Question: I deep into the Core Animation and have some problem with layer masking
I try to make a complex UI layer with transparent things for study reasons
This view a have and put into the 'ViewController'
'''
public class TestView : UIView
{
public TestView()
{
Layer.Delegate = this;
Frame = new CGRect(100f,200f, 100f, 100f);
}
public override void LayoutSublayersOfLayer(CALayer layer)
{
base.LayoutSublayersOfLayer(layer);
var bounds = Bounds;
var circleFrame = new CGRect(20, 20, 60, 60);
var imageFrame = new CGRect(30, 30, 40, 40);
Layer.BorderWidth = 5;
Layer.BorderColor = UIColor.Red.CGColor;
Layer.CornerRadius = 4;
var gradientLayer = new CAGradientLayer();
gradientLayer.Colors = new[] { UIColor.Green.CGColor, UIColor.Red.CGColor };
gradientLayer.Frame = bounds;
Layer.AddSublayer(gradientLayer);
var maskOfGradientLayer = new CAShapeLayer();
var path = UIBezierPath.FromRoundedRect(circleFrame, 30);
path.UsesEvenOddFillRule = true;
maskOfGradientLayer.Path = path.CGPath;
maskOfGradientLayer.FillRule = CAShapeLayer.FillRuleEvenOdd;
maskOfGradientLayer.FillColor = UIColor.Black.CGColor;
maskOfGradientLayer.Frame = bounds;
gradientLayer.Mask = maskOfGradientLayer;
var maskOfMaskLayer = new CAShapeLayer();
maskOfMaskLayer.Frame = imageFrame;
maskOfMaskLayer.FillColor = UIColor.Black.CGColor;
maskOfMaskLayer.Contents = Bundles.ImageOff.CGImage;
Layer.AddSublayer(maskOfMaskLayer);
}
}
'''
And that I have and this is exactly what I wanted.

But I also want can to make transparent in circle instead black color.
I tried to make like this 'maskOfGradientLayer.Mask = maskOfMaskLayer.'
But this way 'maskOfMaskLayer' do nothing! It's not working like mask must do.
What I should to do?
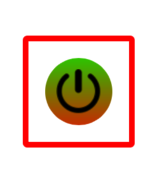
Answer: All needed to do it is reverse image colors via Core Graphics, any color to transparent, transparent to any color. In this case, black color is enough
'''
public static UIImage GetRevertImage(UIImage image, CGRect rect, CGRect cropFrame)
{
UIGraphics.BeginImageContextWithOptions(rect.Size, false, 1);
UIColor.Black.SetColor();
UIGraphics.RectFill(rect);
image.Draw(cropFrame, CGBlendMode.DestinationOut, 1);
var newImage = UIGraphics.GetImageFromCurrentImageContext();
UIGraphics.EndImageContext();
return newImage;
}
'''
And set mask of mask layer to parent layer
'Layer.Mask = maskOfMaskLayer;'
And final version of code:
'''
public class TestView : UIView
{
public TestView()
{
Layer.Delegate = this;
Frame = new CGRect(50f, 50f, 100f, 100f);
}
public override void LayoutSublayersOfLayer(CALayer layer)
{
base.LayoutSublayersOfLayer(layer);
var bounds = Bounds;
var circleFrame = new CGRect(20, 20, 60, 60);
var imageFrame = new CGRect(30, 30, 40, 40);
Layer.BorderWidth = 5;
Layer.BorderColor = UIColor.Red.CGColor;
Layer.CornerRadius = 4;
Layer.MasksToBounds = true;
var gradientLayer = new CAGradientLayer();
gradientLayer.Colors = new[] {UIColor.Green.CGColor, UIColor.Red.CGColor};
gradientLayer.Frame = bounds;
Layer.AddSublayer(gradientLayer);
var maskOfGradientLayer = new CAShapeLayer();
var path = UIBezierPath.FromRoundedRect(circleFrame, 30);
path.UsesEvenOddFillRule = true;
maskOfGradientLayer.Path = path.CGPath;
maskOfGradientLayer.FillRule = CAShapeLayer.FillRuleEvenOdd;
maskOfGradientLayer.FillColor = UIColor.Black.CGColor;
maskOfGradientLayer.Frame = bounds;
gradientLayer.Mask = maskOfGradientLayer;
var maskOfMaskLayer = new CALayer();
maskOfMaskLayer.Frame = bounds;
var image = UIImage.FromBundle("Turn");
var reversedImage = GetReverseImage(image, bounds, imageFrame);
maskOfMaskLayer.Contents = reversedImage.CGImage;
Layer.Mask = maskOfMaskLayer;
}
private static UIImage GetReverseImage(UIImage image, CGRect rect, CGRect cropFrame)
{
UIGraphics.BeginImageContextWithOptions(rect.Size, false, 1);
UIColor.Black.SetColor();
UIGraphics.RectFill(rect);
image.Draw(cropFrame, CGBlendMode.DestinationOut, 1);
var newImage = UIGraphics.GetImageFromCurrentImageContext();
UIGraphics.EndImageContext();
return newImage;
}
}
'''